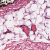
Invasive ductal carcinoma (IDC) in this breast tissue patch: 0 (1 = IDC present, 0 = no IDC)